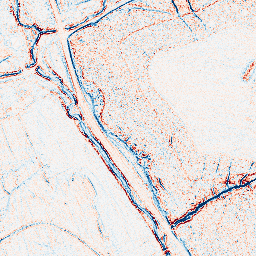
Category: edge_preserving
Decomposition family: bilateral
Decomposition parameters: d: 5
sigma_color: 75
sigma_space: 100
Upsampling method: lanczos
Upsampling parameters: scale: 4
Upsampling scale: 4